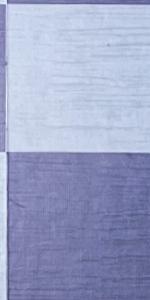
Label: Empty